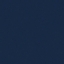
Land use / land cover: SeaLake